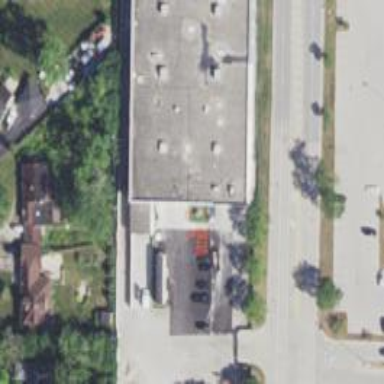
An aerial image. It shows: Retail building with car shop.